Interaction volume radius: 5 \u00c5
Interaction volume height: 10 \u00c5
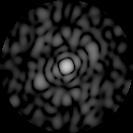
Disorder parameter: 0.7965